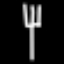
Label: fork